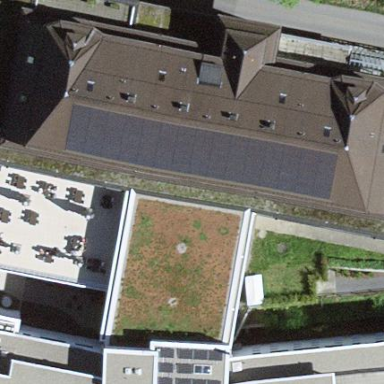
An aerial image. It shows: Hospital building.